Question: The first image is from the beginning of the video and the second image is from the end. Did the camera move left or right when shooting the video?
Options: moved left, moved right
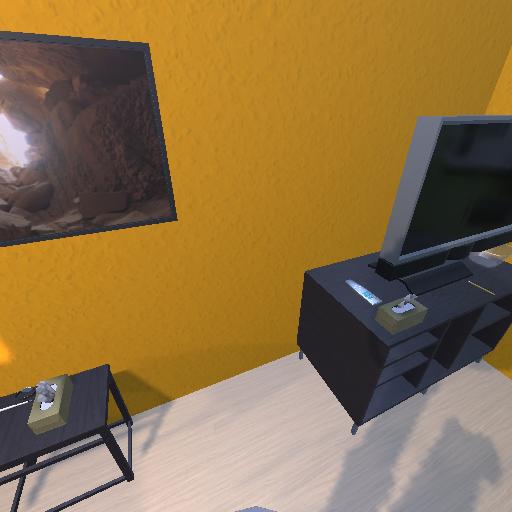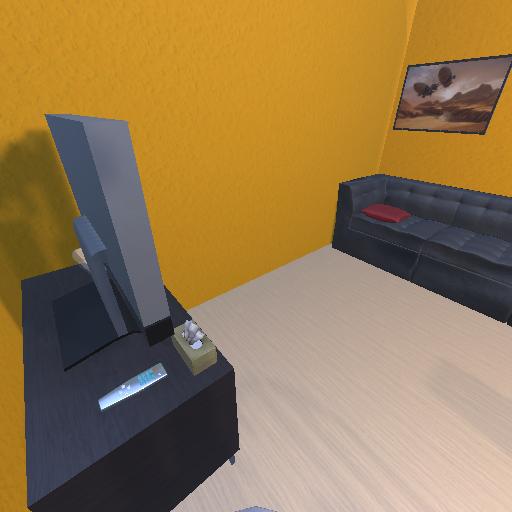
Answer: moved left